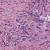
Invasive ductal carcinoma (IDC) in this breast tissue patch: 1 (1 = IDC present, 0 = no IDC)